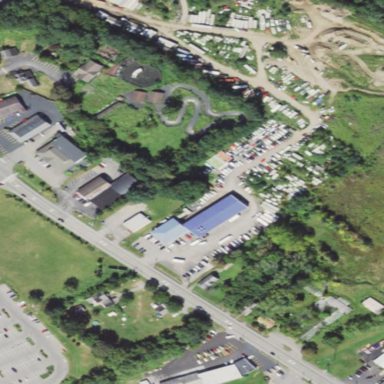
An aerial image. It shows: Commercial area.